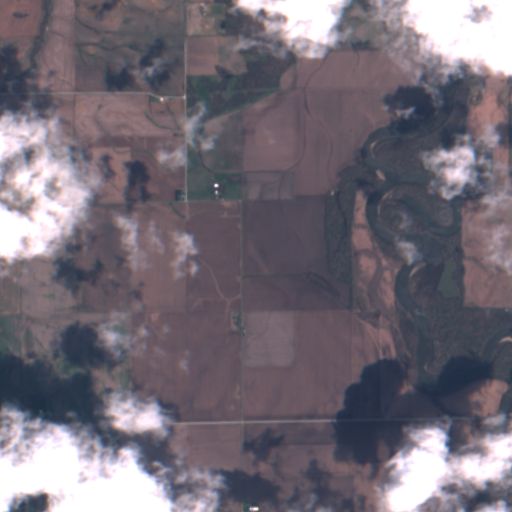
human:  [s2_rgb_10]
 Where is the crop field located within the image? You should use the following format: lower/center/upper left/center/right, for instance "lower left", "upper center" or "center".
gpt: The crop field is located in the center of the image.
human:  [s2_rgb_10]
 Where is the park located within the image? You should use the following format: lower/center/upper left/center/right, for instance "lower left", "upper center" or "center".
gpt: The park is located in the upper center of the image.
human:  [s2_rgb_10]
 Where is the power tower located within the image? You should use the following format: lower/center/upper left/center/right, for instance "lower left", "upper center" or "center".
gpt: There is no power tower in the image.